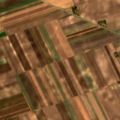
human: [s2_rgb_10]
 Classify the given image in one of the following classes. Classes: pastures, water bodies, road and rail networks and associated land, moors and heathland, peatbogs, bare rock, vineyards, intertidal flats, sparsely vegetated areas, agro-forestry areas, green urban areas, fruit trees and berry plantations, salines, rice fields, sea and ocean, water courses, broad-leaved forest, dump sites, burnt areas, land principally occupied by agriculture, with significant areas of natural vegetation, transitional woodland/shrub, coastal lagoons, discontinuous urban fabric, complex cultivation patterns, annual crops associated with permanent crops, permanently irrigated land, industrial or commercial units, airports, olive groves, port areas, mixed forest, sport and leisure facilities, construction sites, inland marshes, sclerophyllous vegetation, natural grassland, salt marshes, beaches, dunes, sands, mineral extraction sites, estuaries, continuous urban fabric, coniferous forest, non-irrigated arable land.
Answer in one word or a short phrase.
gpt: non-irrigated arable land